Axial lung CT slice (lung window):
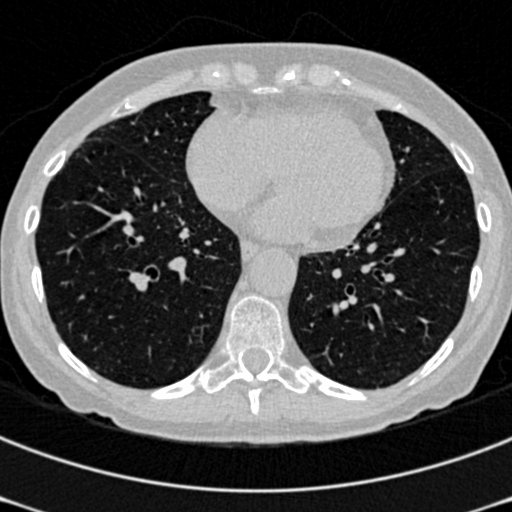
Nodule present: no